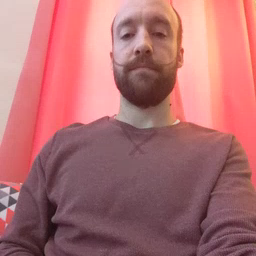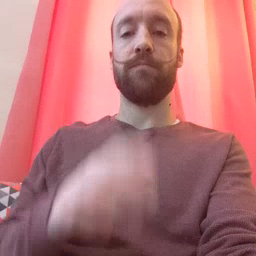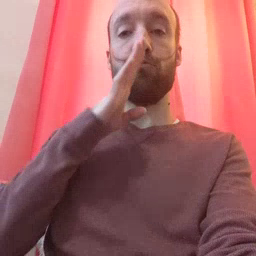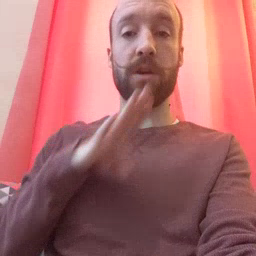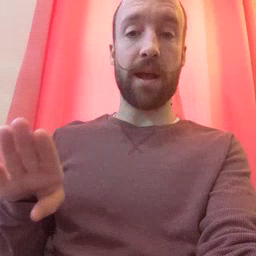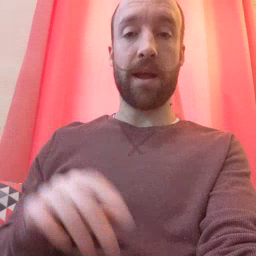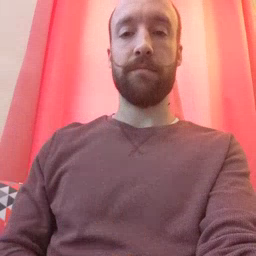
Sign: quiet